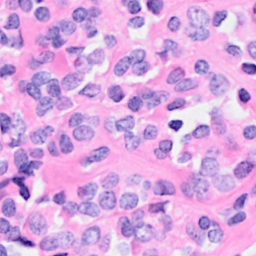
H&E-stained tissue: Breast